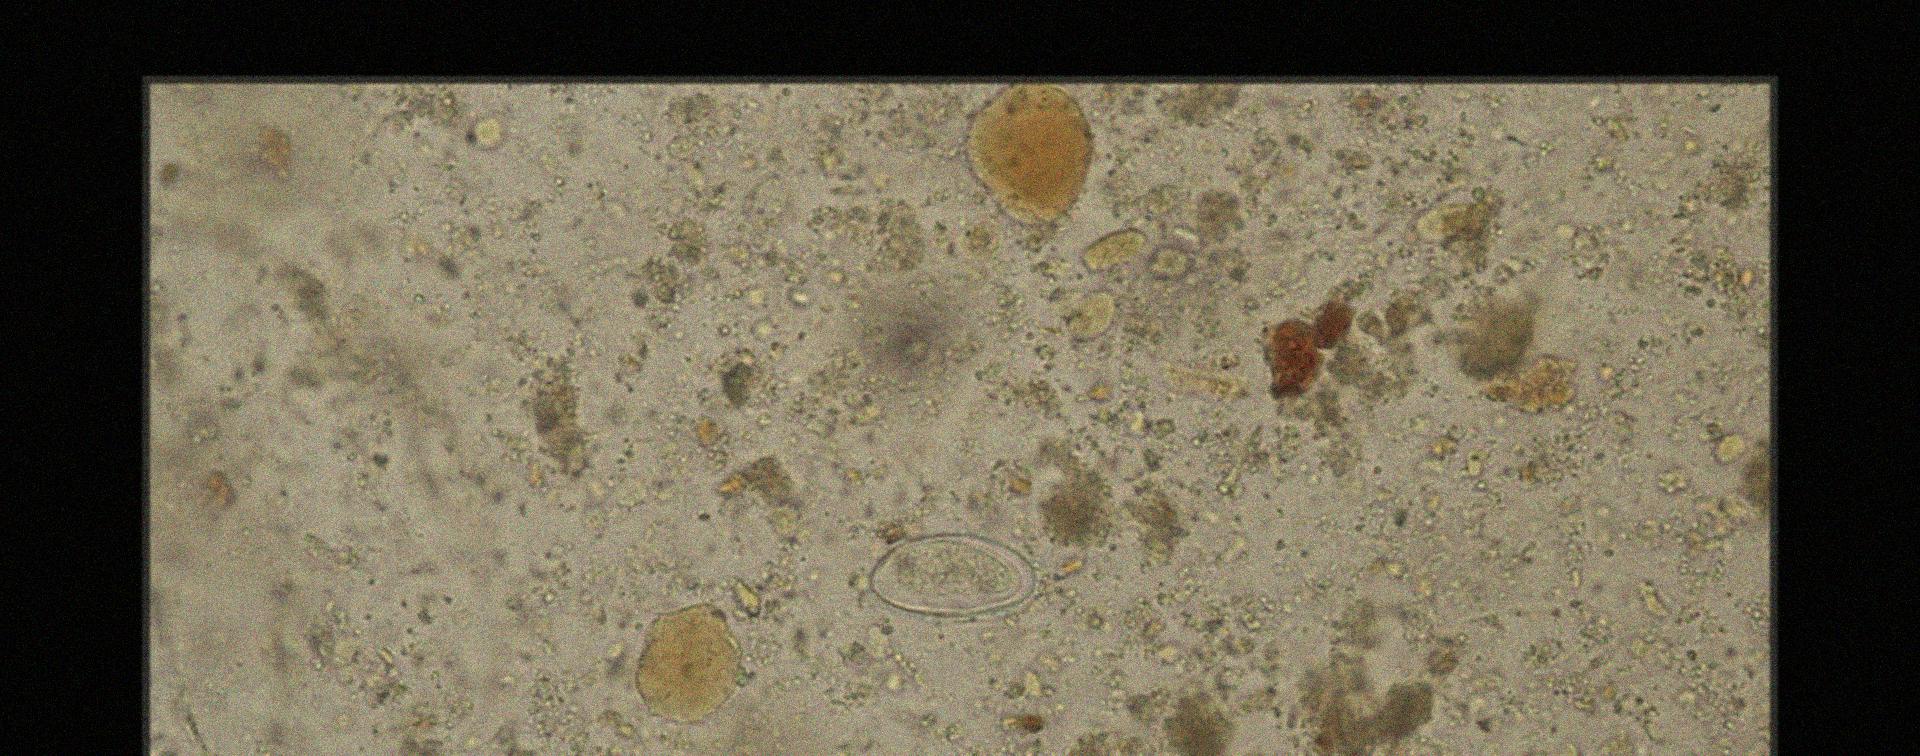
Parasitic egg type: Enterobius vermicularis